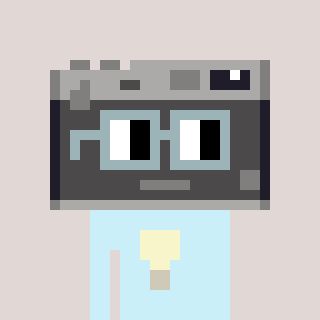
a pixel art character with square dark gray glasses, a camera-shaped head and a cold-colored body on a warm background